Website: bh-photo
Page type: customer-info-address
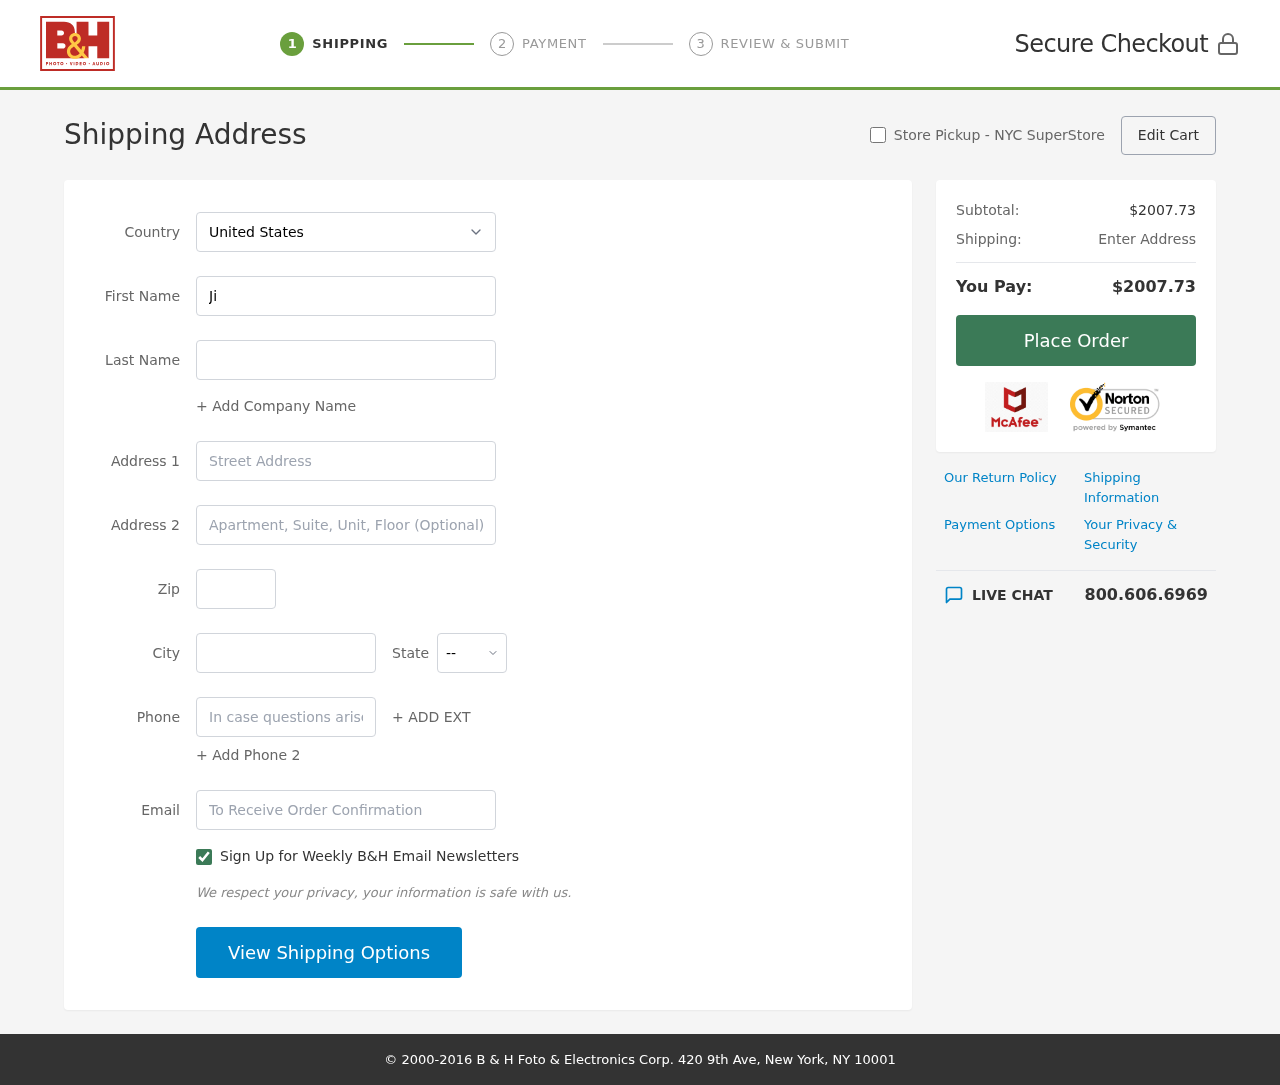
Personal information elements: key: PII_CITY
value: Russellport
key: PII_COUNTRY
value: United States
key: PII_EMAIL
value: jim.thomas@hotmail.com
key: PII_FIRSTNAME
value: Jim
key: PII_LASTNAME
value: Thomas
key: PII_PHONE
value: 9033004512
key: PII_POSTCODE
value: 97108
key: PII_STATE_ABBR
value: ND
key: PII_STREET
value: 33361 Lynn Highway
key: PII_STREET2
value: Suite 278
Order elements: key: ORDER_SUBTOTAL
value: $2007.73
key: ORDER_TOTAL
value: $2007.73